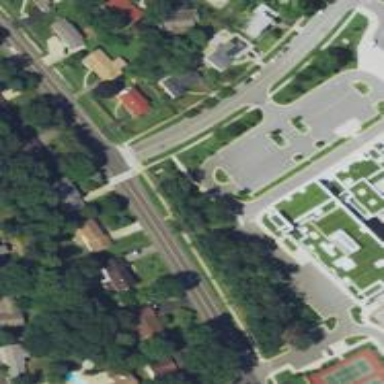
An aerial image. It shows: Crossing on the road.